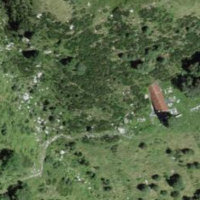
EUNIS habitat code: 31
Species observed at this site:
Petasites albus